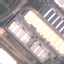
Land use / land cover class: Industrial